Question: I have experience on C and Python,
I learned the Object-C today,
I want to make sure if my concept is correct ?
I don't know why should I put a statement in a 'bracket'
'[pt setX: 8];'
Isn't 'pt setX: 8' meaningful enough ?
If brackets is only for readable, why I got errors in this picture,
I just want to know when should I use the bracket , and when isn't need.

Is 'pt setX: 8' similar to 'pt.setX(8)' in Python or C-like language?
To create a object,
You have to define '.h' '.m',
In 'C', you can 'define and implement' both in a '.c' file , but can not in object-c ?
If you want autorelease the object memory without explicitly free the memory in manual,
Just put your code in the '@autoreleasepool' block, right ?
'''
@autoreleasepool {
MyPoint* pt = [MyPoint alloc];
// call constructor
pt = [pt init];
[pt print];
[pt getArea];
[pt setX: 8];
[pt setY: 99];
[pt print];
[pt getArea];
}
'''
MyPoint.m
//
// MyPoint.m
// hello_world
//
// Created by poc on 2014/4/27.
// Copyright (c) 2014Nian poc. All rights reserved.
//
# import "MyPoint.h"
'''
@implementation MyPoint
- (void) print
{
NSLog(@"X =%i and Y= %i", _x, _y);
}
- (void) getArea
{
NSLog(@"Area is %i", _x*_y);
}
- (void) setX:(int)aX
{
_x = aX;
}
- (int) getX
{
return _x;
}
- (void) setY:(int)aY
{
_y = aY;
}
- (int) getY
{
return _y;
}
@end
'''
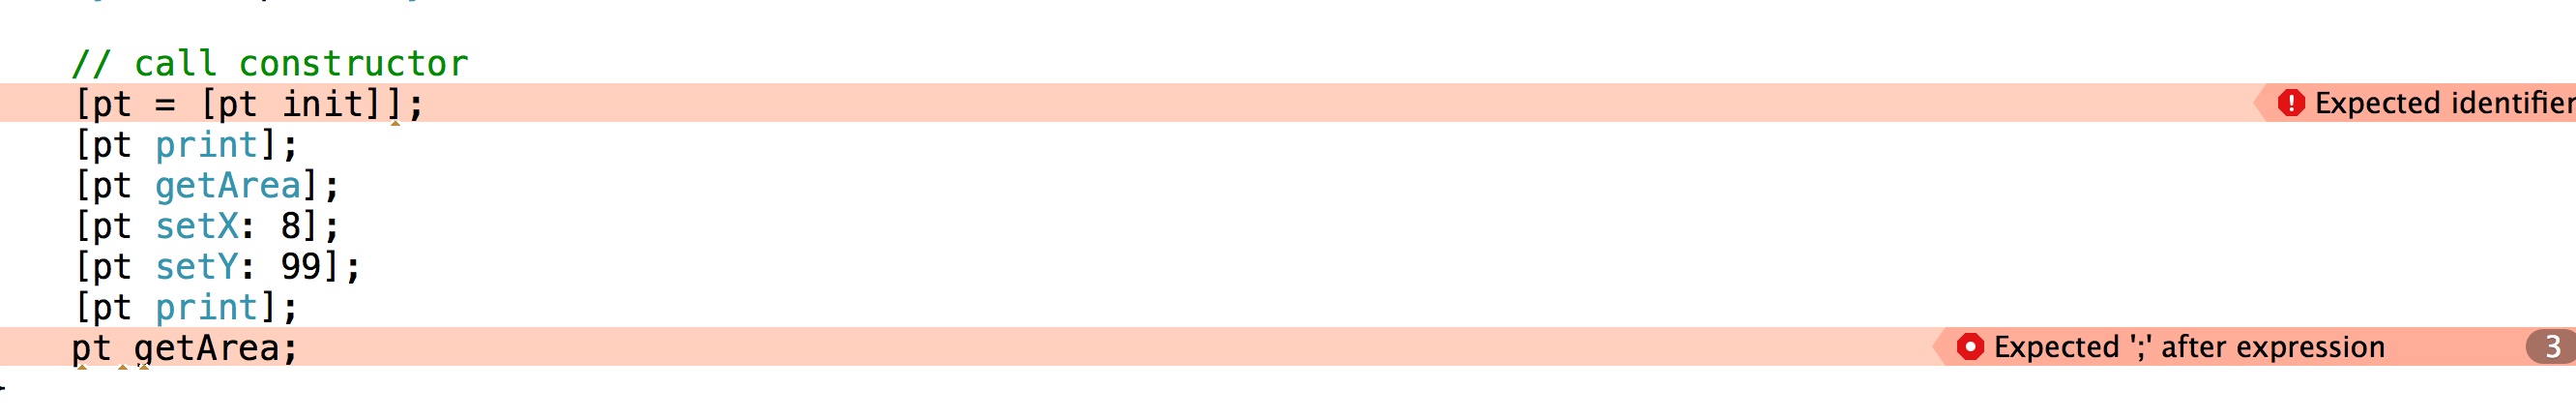
Answer: > Is pt setX: 8 not meaningful enough ?
No, it's not. Let's assume situation when you want use result of method invocation as object
'''
pt area intValue // without brackets it's a mess
[[pt area] intValue]; // looks readable now
'''
> Is pt setX: 8 similar to pt.setX(8) in Python or C-like language?
Yes, it similar. But you need square brackets
> In C, you can define and implement both in a .c file , but can not in object-c ?
Analog of '.c' file for obj-c is named '.m'. There you can do the same stuff as you can in '.c', importing of '.m' is really bad practice, it leads you in majority of cases to incorrect linking and, eventually in failure of build. Also it good way to separate private and public interfaces. '.h' contains public interface to class, you import '.h' and see only public methods and class variables, while '.m' contains private methods and variable that you don't want to expose.
> If you want autorelease the object memory without explicitly free the memory in manual,Just put your code in the @autoreleasepool block, right ?
No, it's not. You can't count on autoreleasing of variables you puts there. Autorelease pool created for another purpose. If you want to know why - read <URL>.
I encourage you to use 'ARC' (automatic reference counting), it's enabled by default in latest project templates in 'Xcode'. This way you don't need to worry about memory management, while you correctly use <URL>.